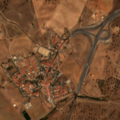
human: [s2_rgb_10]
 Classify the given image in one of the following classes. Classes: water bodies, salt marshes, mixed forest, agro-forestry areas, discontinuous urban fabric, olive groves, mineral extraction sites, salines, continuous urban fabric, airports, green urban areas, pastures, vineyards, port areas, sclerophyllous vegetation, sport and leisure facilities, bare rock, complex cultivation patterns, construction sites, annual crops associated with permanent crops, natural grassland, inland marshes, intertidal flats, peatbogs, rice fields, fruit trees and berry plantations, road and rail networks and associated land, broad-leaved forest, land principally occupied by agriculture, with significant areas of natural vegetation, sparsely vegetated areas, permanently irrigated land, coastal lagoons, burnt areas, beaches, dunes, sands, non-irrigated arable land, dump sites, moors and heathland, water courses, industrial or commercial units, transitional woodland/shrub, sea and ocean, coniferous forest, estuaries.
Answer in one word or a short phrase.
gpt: discontinuous urban fabric, non-irrigated arable land, olive groves, agro-forestry areas